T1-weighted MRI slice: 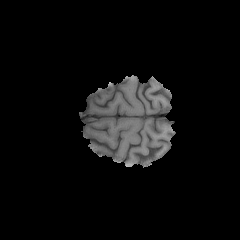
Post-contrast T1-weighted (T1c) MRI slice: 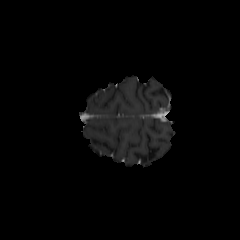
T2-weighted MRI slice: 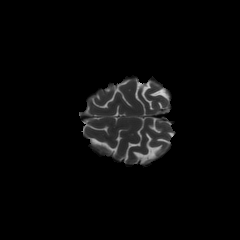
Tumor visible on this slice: no